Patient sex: M
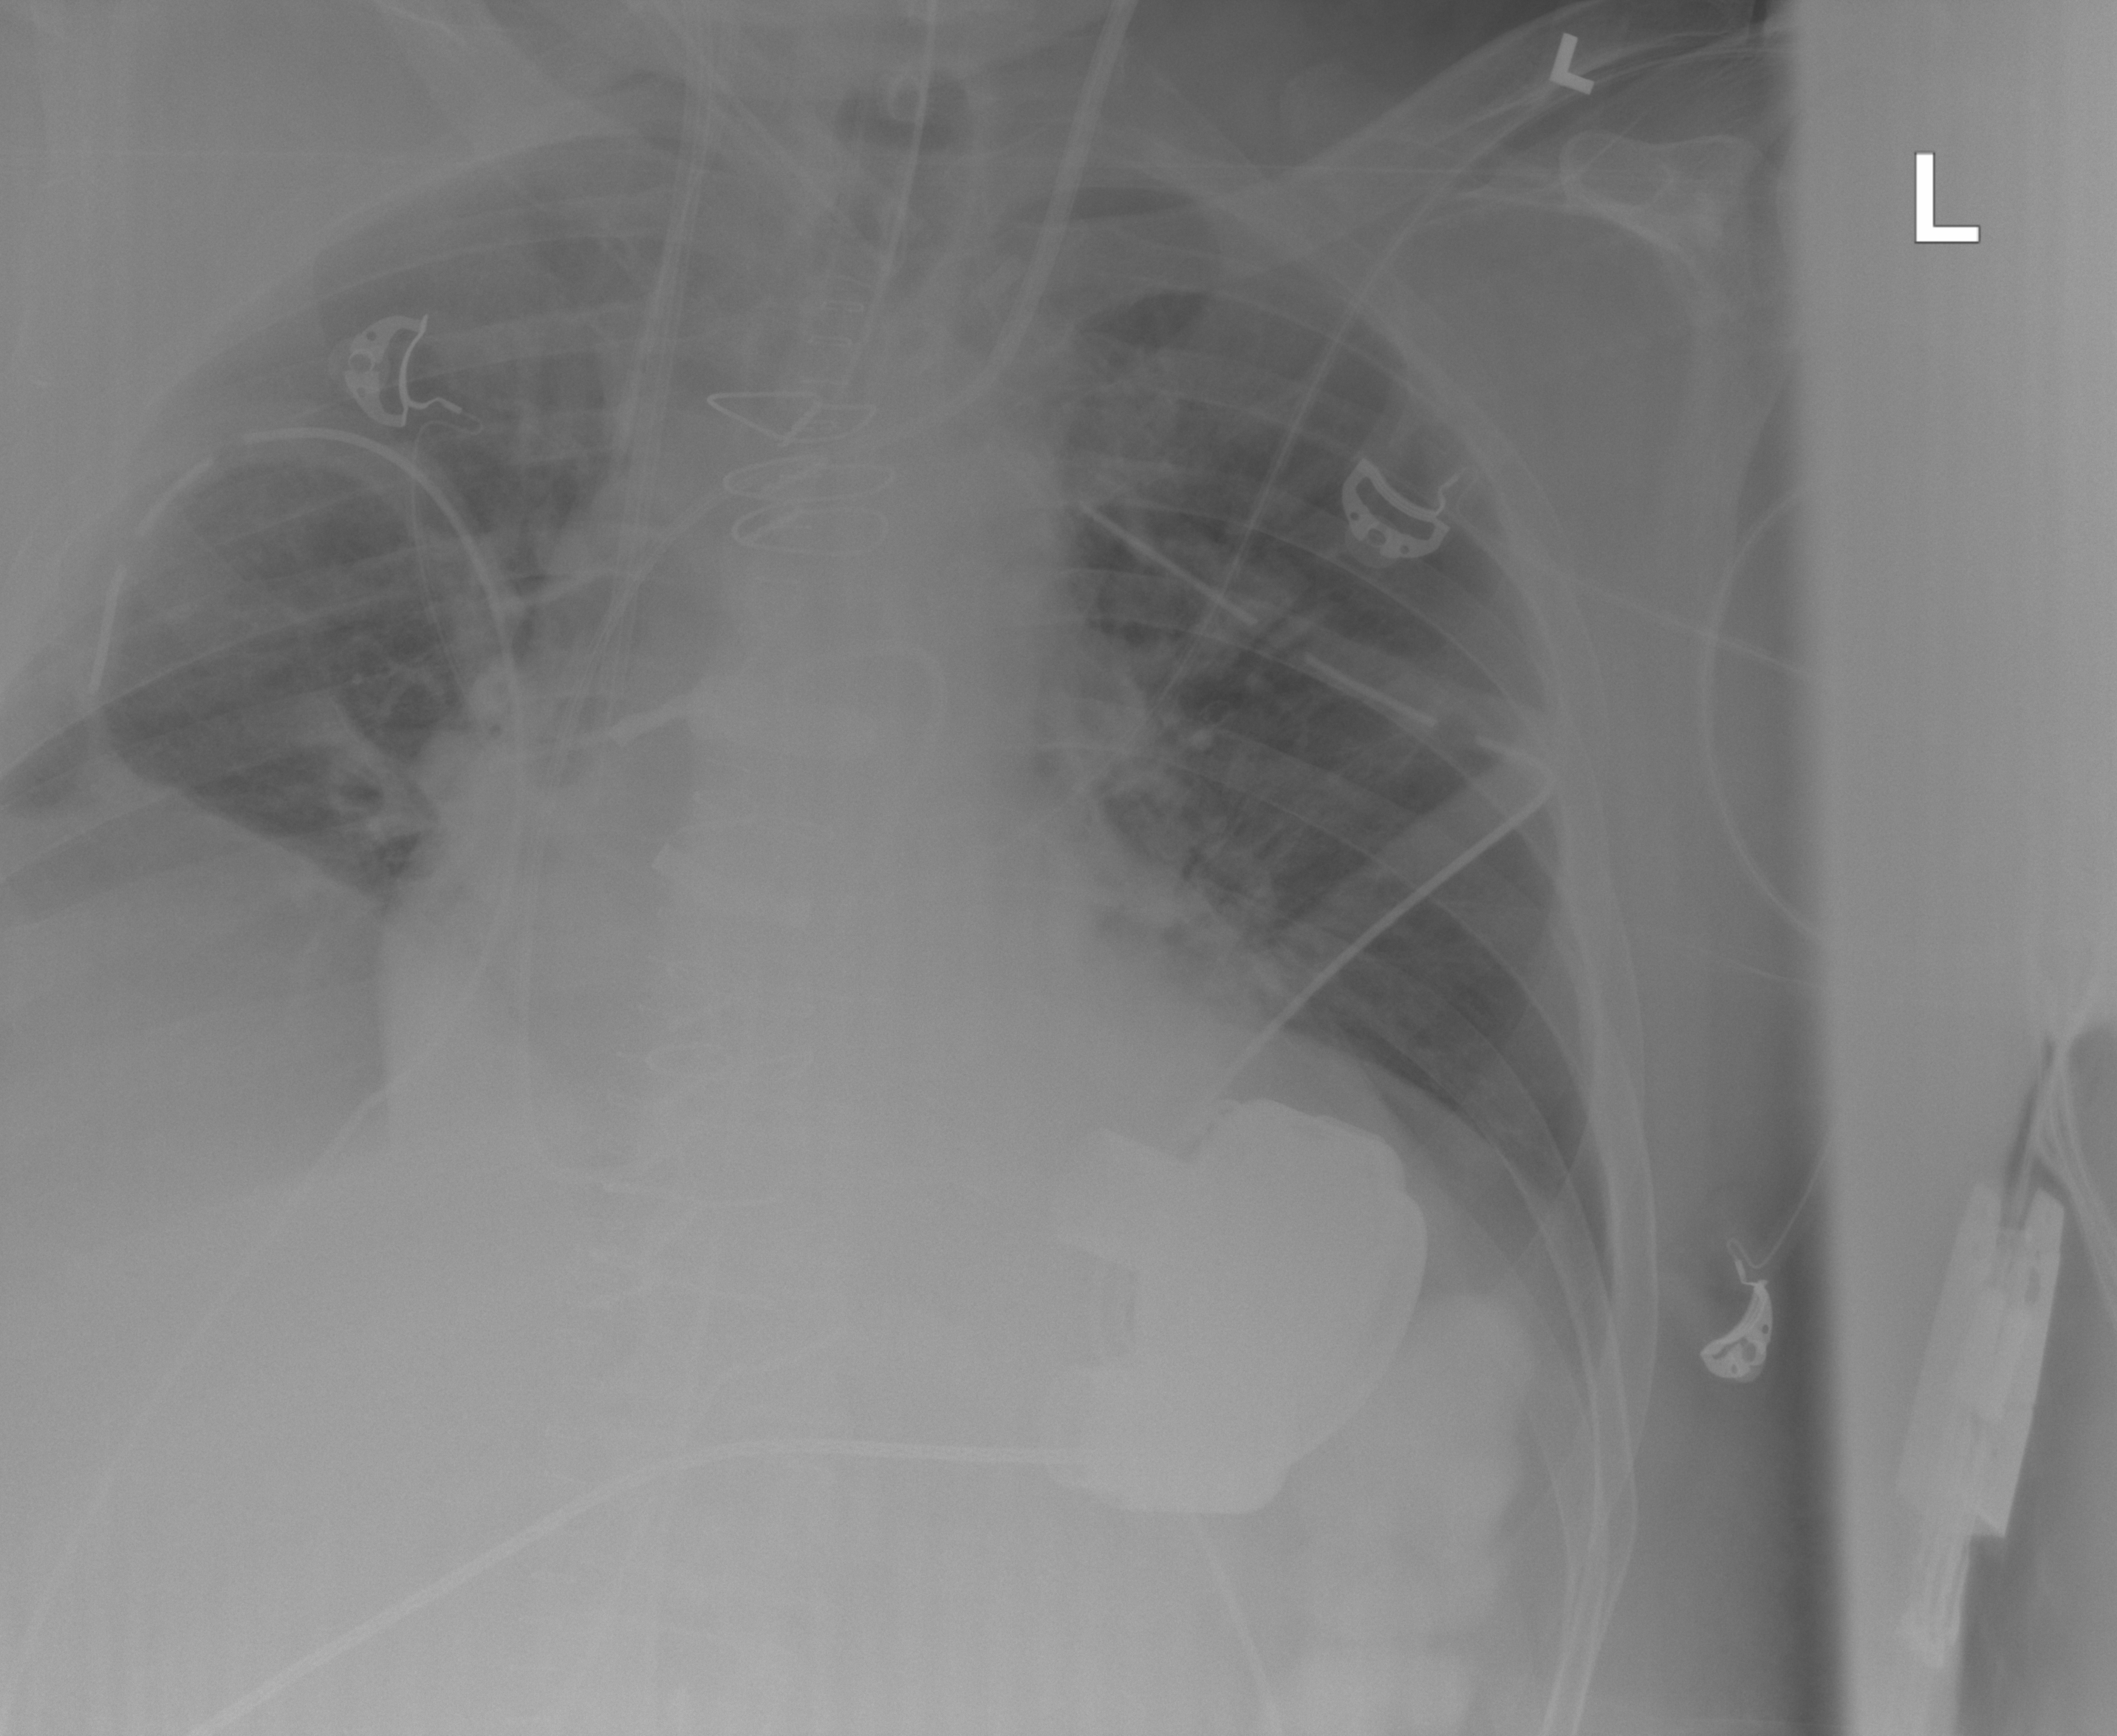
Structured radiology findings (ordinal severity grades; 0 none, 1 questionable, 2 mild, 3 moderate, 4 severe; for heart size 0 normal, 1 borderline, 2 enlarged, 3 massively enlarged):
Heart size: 2
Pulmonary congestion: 2
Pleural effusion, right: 2
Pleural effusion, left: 2
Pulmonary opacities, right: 0
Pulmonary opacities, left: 0
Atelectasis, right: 2
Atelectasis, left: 2